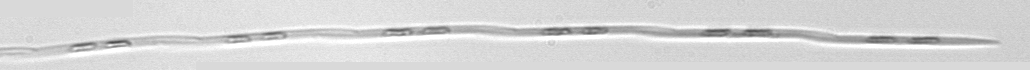
Label: Pseudo-nitzschia